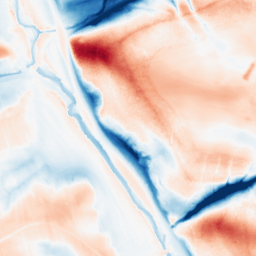
Category: classical
Decomposition family: gaussian_anisotropic
Decomposition parameters: sigma_x: 5
sigma_y: 20
Upsampling method: bicubic_16x
Upsampling parameters: scale: 16
Upsampling scale: 16